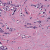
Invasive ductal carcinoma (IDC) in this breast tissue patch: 1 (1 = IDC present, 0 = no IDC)